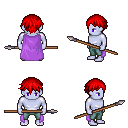
a pixel art fantasy rpg character, male body template, dark elf, purple skin, lavender cape, teal pants, red short bangs hairstyle, spear, four views (front, back, left, right), 2x2 character sprite sheet, small pixel art, hard edges, no anti-aliasing